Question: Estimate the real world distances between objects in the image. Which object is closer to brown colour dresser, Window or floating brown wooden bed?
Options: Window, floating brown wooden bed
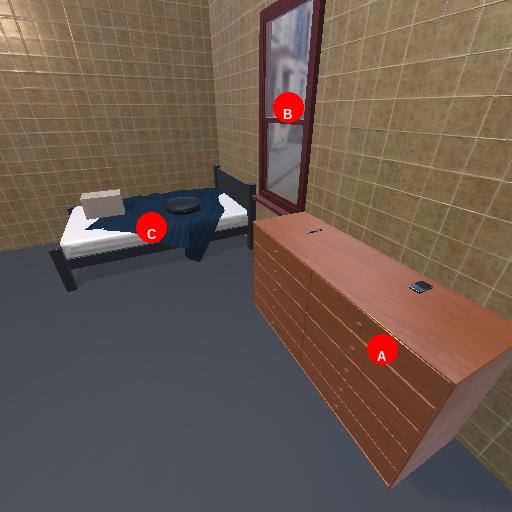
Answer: Window